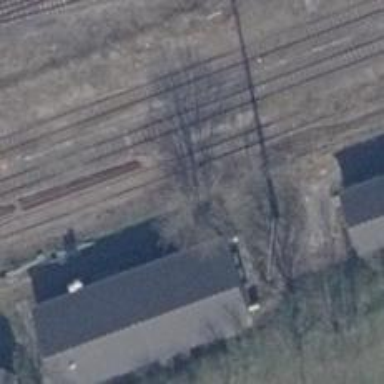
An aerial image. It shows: Disused railway yard.